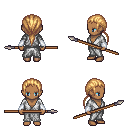
a pixel art fantasy rpg character, female body template, human, dark skin, white robe, magenta pants, light blonde ponytail hairstyle, white cloth bracers, spear, four views (front, back, left, right), 2x2 character sprite sheet, small pixel art, hard edges, no anti-aliasing